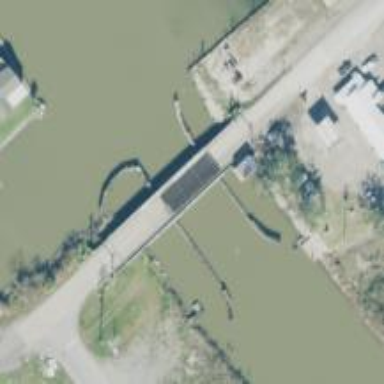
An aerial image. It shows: Secondary road crossing movable swing bridge.